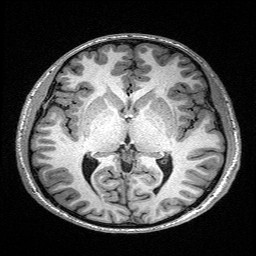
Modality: T1w
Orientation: coronal
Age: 25
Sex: male
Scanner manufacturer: siemens
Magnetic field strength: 3 T
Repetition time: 2.4 s
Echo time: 0.03 s